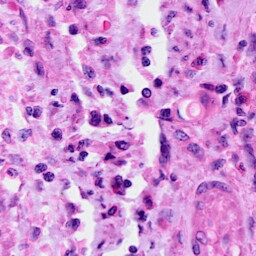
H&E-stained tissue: Cervix